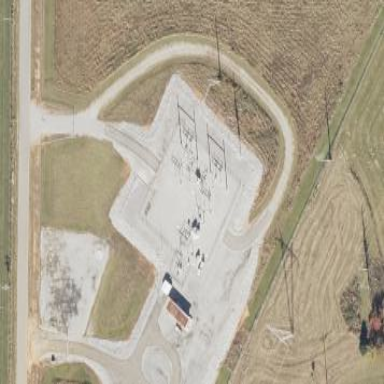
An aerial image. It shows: Industrial power substation enclosed by fence.